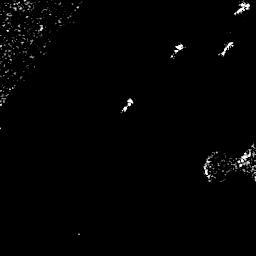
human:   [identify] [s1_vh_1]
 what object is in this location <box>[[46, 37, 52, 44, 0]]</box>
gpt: <ref>1 small ship at the center</ref>